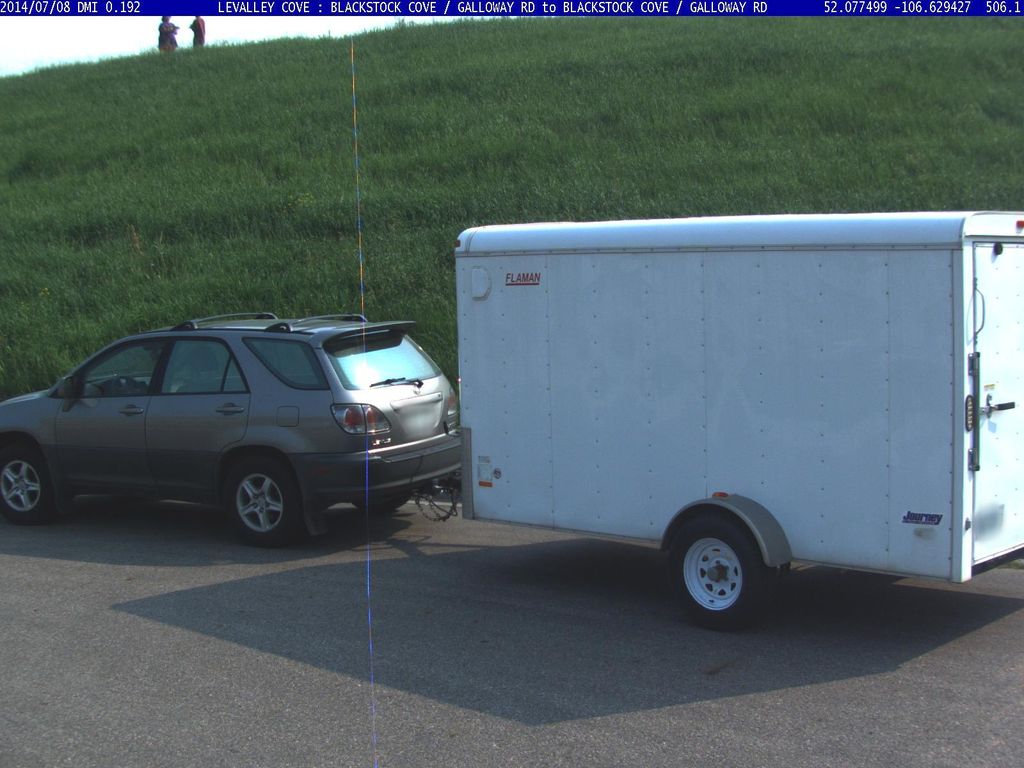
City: saskatoon